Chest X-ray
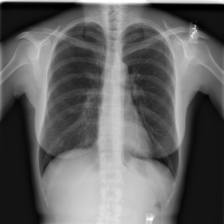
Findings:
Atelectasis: negative
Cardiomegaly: negative
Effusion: negative
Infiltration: negative
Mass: negative
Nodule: negative
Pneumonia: negative
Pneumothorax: negative
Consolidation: negative
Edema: negative
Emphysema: negative
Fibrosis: negative
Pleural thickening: negative
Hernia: negative